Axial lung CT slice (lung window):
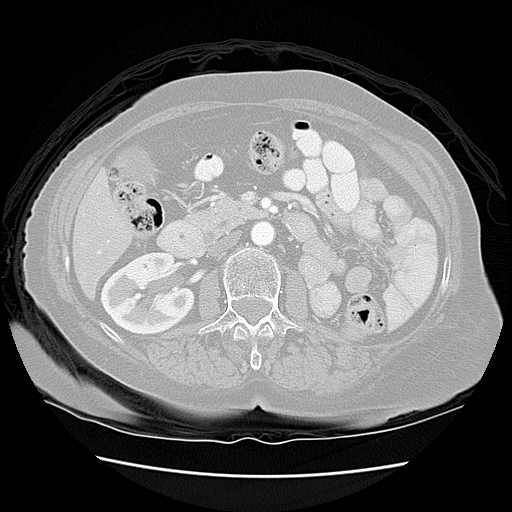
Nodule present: no